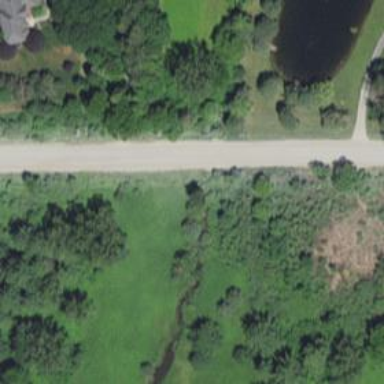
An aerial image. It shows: Residential road with bridge.